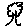
Label: tree